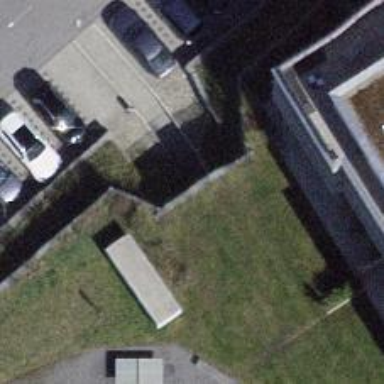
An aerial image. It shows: Parking entrance.